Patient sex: F
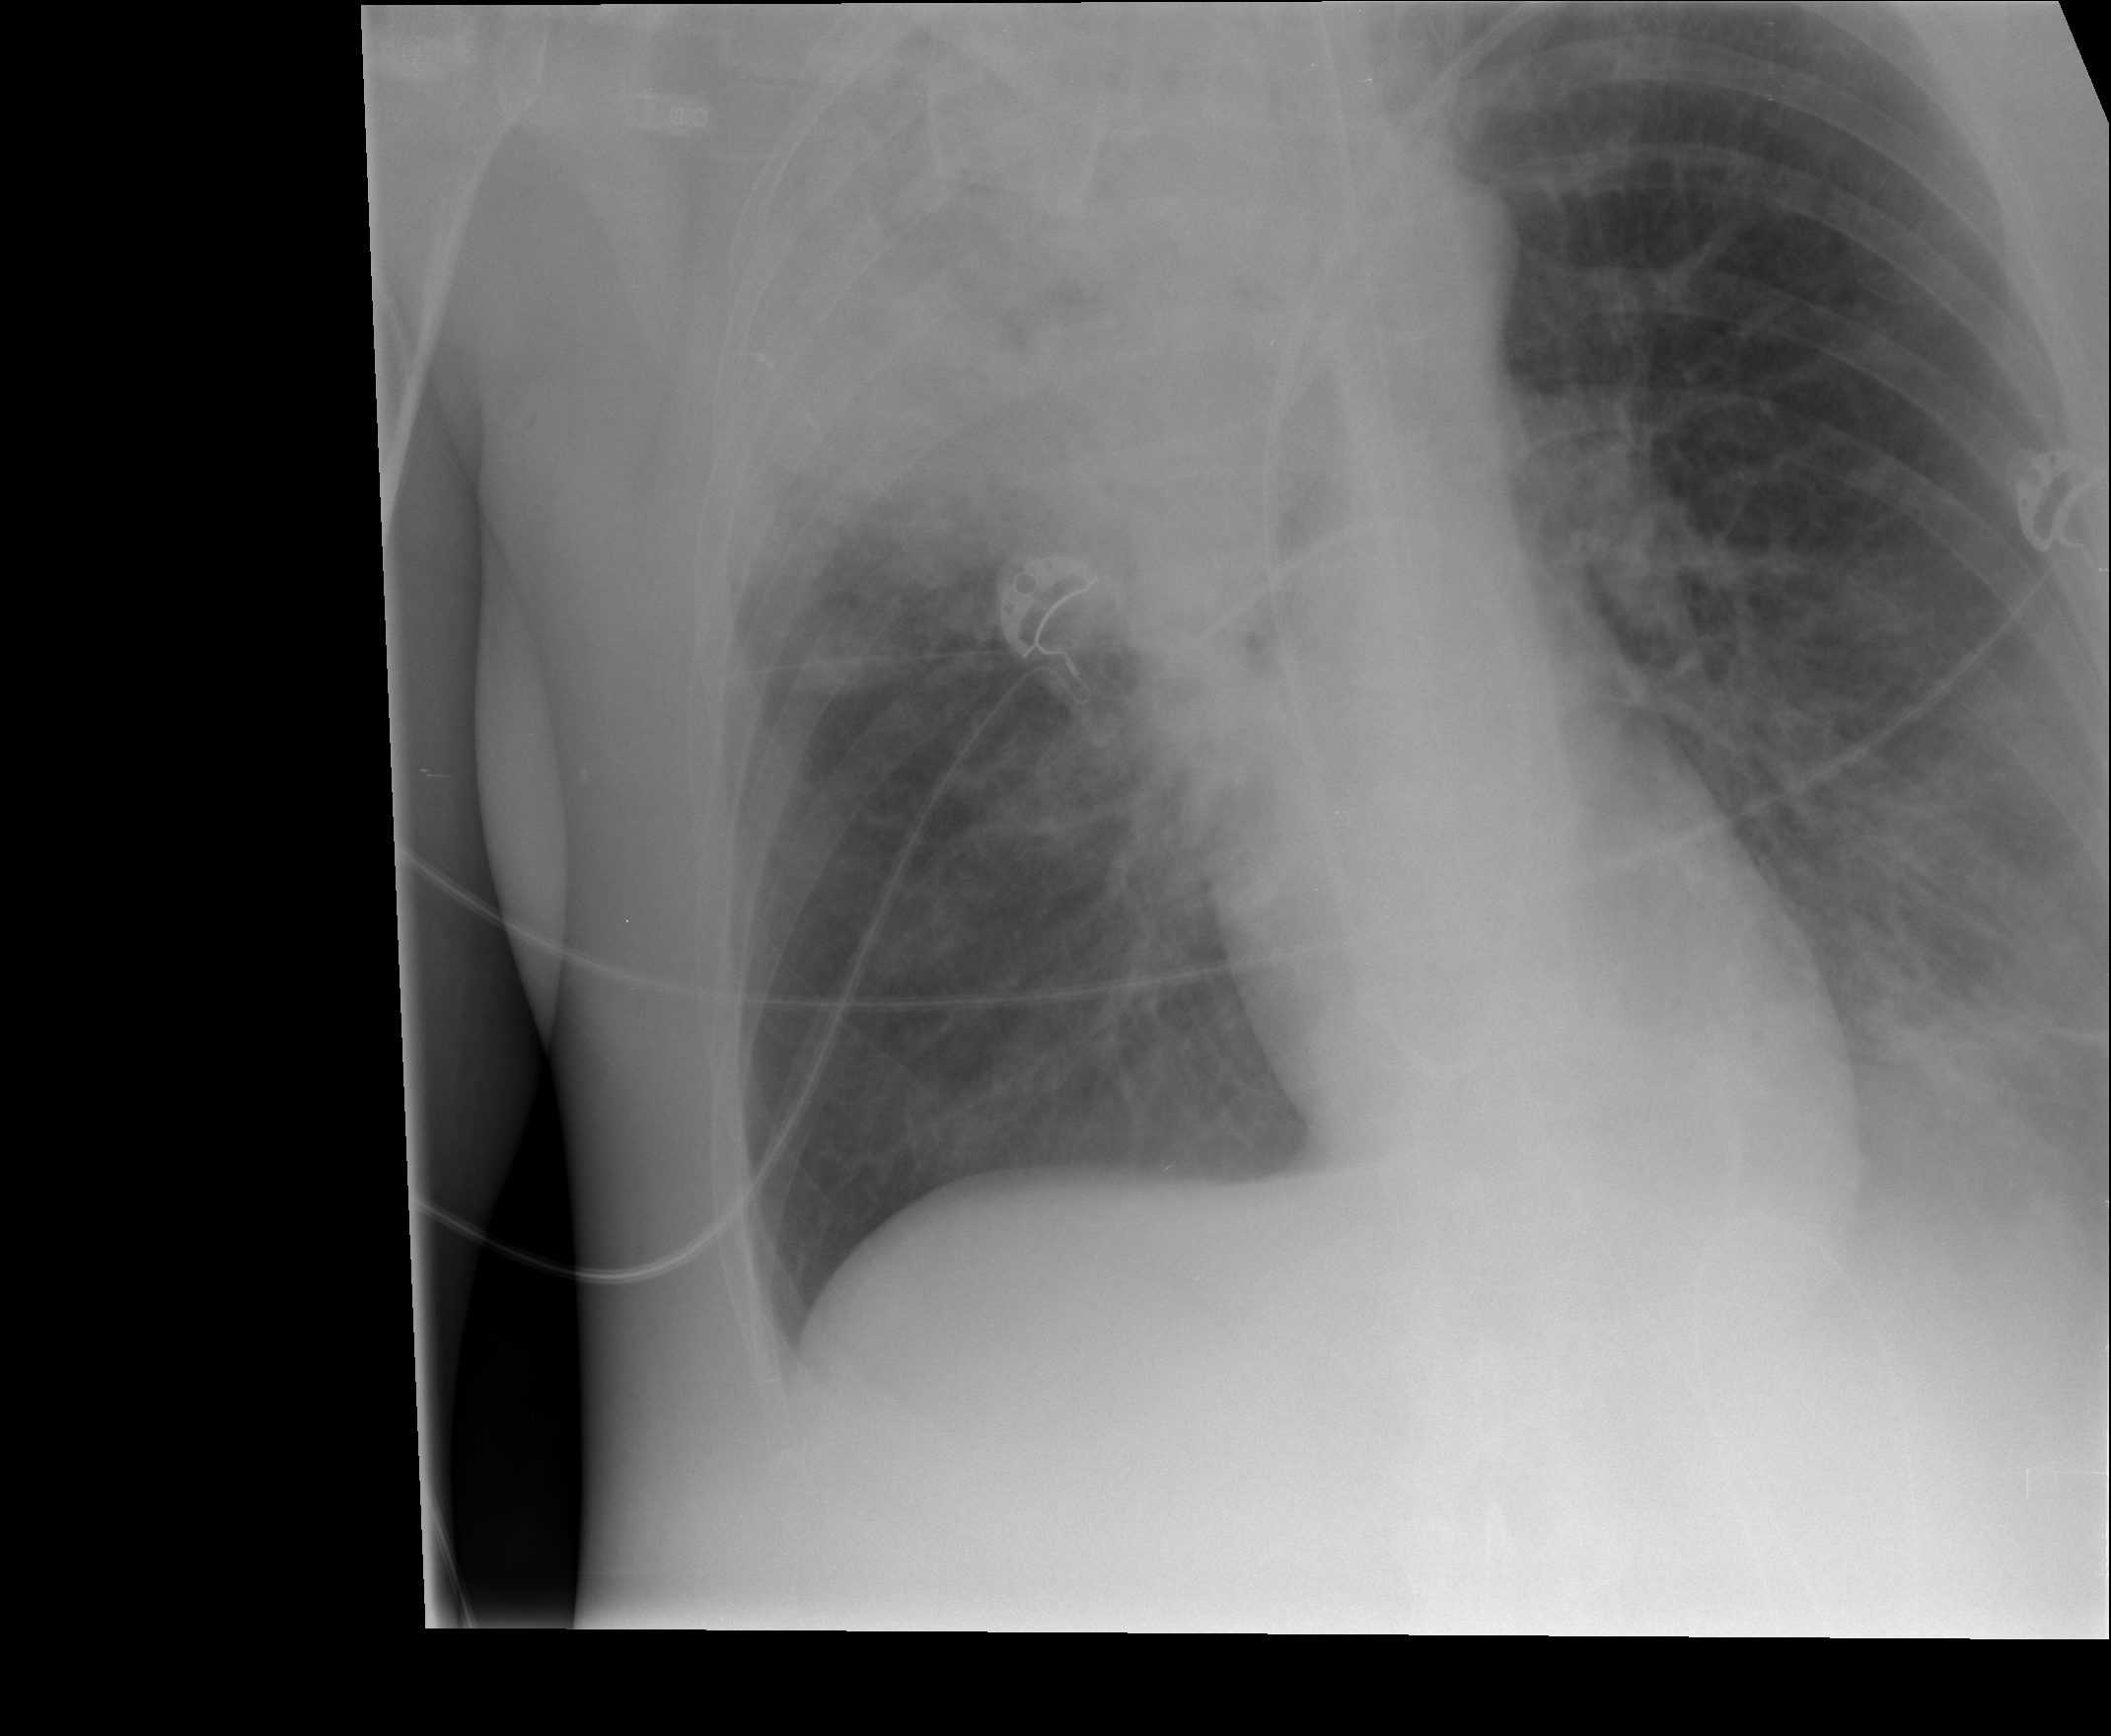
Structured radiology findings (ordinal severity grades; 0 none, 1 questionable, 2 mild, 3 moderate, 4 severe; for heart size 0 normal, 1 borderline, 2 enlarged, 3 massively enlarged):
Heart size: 0
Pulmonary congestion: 0
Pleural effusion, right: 1
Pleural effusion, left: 2
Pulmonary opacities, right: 4
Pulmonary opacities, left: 3
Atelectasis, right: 2
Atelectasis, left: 2